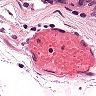
Metastatic tissue present: yes